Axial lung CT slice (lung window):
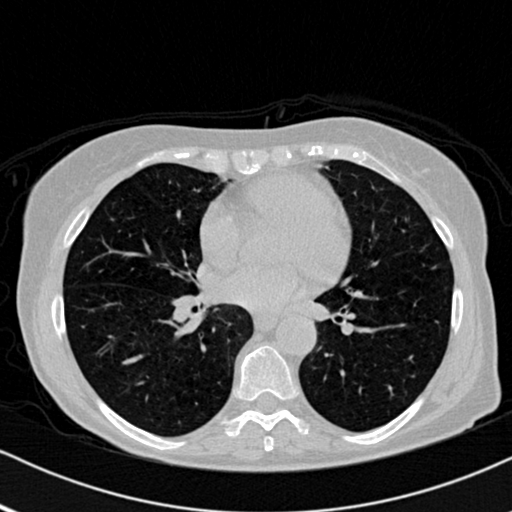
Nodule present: no